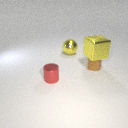
large yellow metal sphere to the left of small brown rubber cylinder